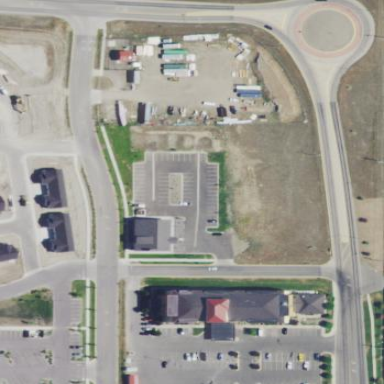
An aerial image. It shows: Retail area.